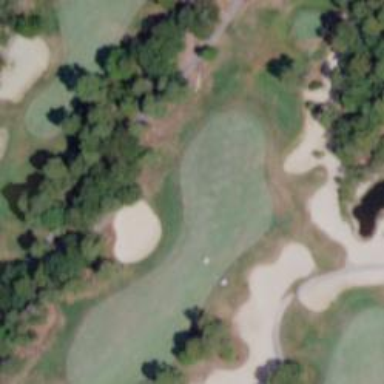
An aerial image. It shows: Golf hole.